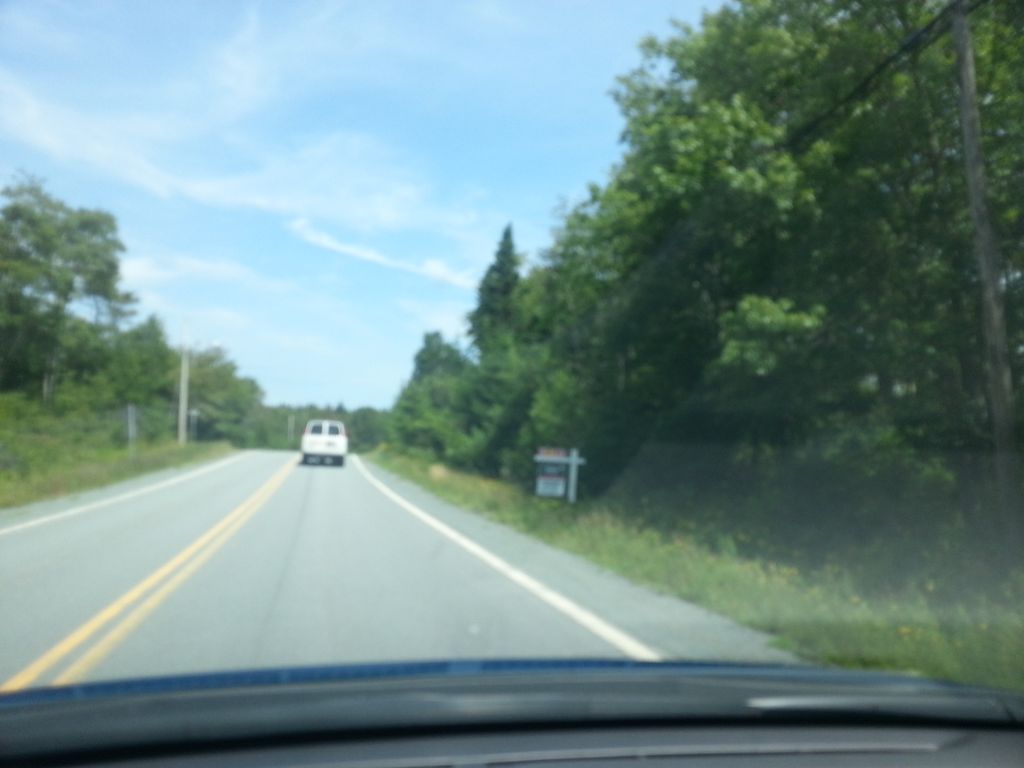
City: halifax